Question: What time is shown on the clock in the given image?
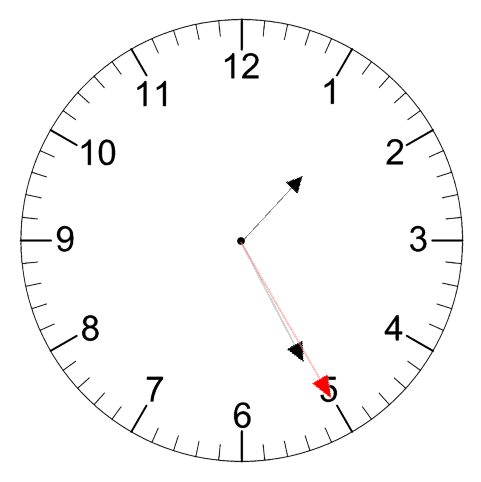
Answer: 01:25:25